Question: I am currently trying to send an email with a picture inside the mail using the Google App Engine 1.9.5. This features is availible only from the version 1.9.0 of the SDK :
'''
Users now have the ability to embed images in emails via the Content-Id attachment header.
https://code.google.com/p/googleappengine/issues/detail?id=965
https://code.google.com/p/googleappengine/issues/detail?id=10503
'''
Source : <URL>
This is my code :
'''
Properties props = new Properties();
Session session = Session.getDefaultInstance(props, null);
Message msg = new MimeMessage(session);
msg.setFrom(new InternetAddress("leo.mieulet@xxx.com", "xxx.com newsletter"));
msg.addRecipient(Message.RecipientType.TO, new InternetAddress("leo.mieulet@xx.com", "Leo Mieulet"));
msg.setSubject("Inline image test : "+new Date().getTime());
String imageCid = "graph";
DataSource ds = new ByteArrayDataSource(imageBase64, "image/png");
MimeBodyPart imagePart = new MimeBodyPart();
imagePart.setDataHandler(new DataHandler(ds));
imagePart.setFileName(imageCid + ".png");
imagePart.setHeader("Content-Type", "image/png");
imagePart.addHeader("Content-ID", "<" + imageCid + ">");
String htmlBody = "My html text... <img src="cid:"+imageCid+""> ... ends here.";
// Create alternate message body.
MimeBodyPart htmlPart = new MimeBodyPart();
htmlPart.setContent("<html><body>"+htmlBody+"</body></html>", "text/html");
final Multipart multipart = new MimeMultipart();
multipart.addBodyPart(htmlPart);
multipart.addBodyPart(imagePart);
msg.setContent(multipart);
msg.saveChanges();
Transport.send(msg);
'''
I receive an email which looks like :

Could anyone help me with the problem ?
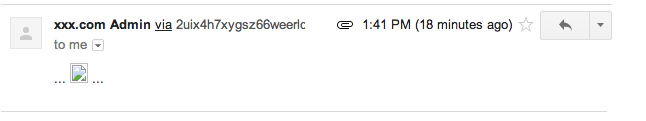
Answer: Based on the imageBase64 variable name, you seems to give to the ByteArrayDataSource the image already encoded in Base64. You should directly use the image byte array without Base64.encode() it.